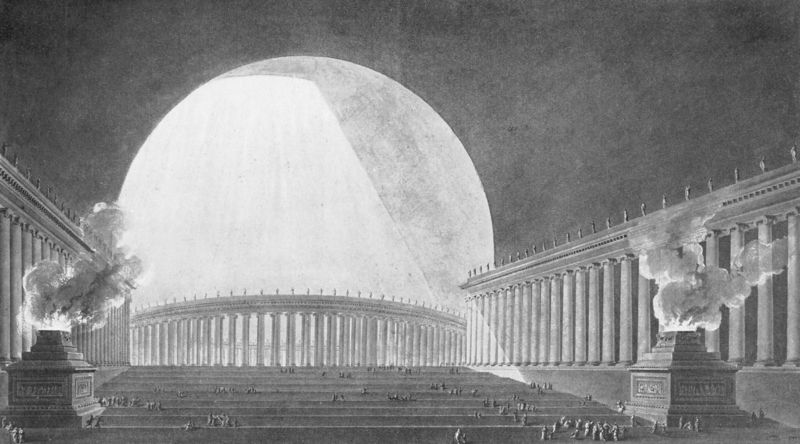
Titel: Entwurf für ein Museum in Paris
Künstler: Etienne-Louis Boullée
Institution: Paris, Bibliothèque Nationale
Schlagwörter: feuer, himmel, schatten, menschen, hell, licht, nacht, säule, säulen, zeichnung, gebäude, fest, architektur, sockel, qualm, rauch, bühne, theater, skulptur, platz, figuren, rundbogen, kuppel, treppe, monumental, arkade, mond, palast, groß, schwarz-weiß, loch, kugel, entwurf, altar, arkaden, öffnung, statuen, tempel, opfer, bau, atrium, vorplatz, kolossal, säulenreihen, monumentalarchitektur, spotlight, antikke